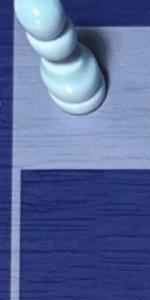
Label: Empty